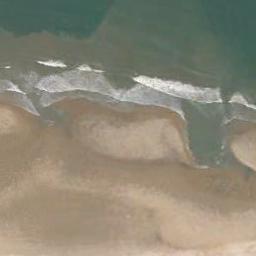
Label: beach